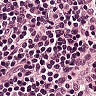
Metastatic tissue present: no